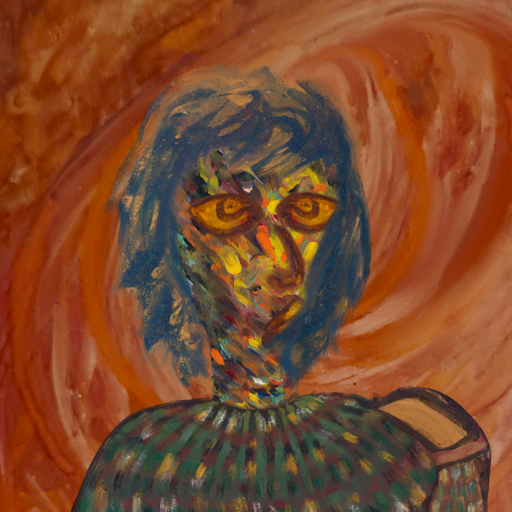
Background: Pious_Lady, Head And Neck Side: An_Impression, Face Side: Comrade, Bust: After_Raid, Hair Side: In_The_Sun, Head Accessory: Blank, Second Necklace: Blank, Necklace: Blank, Baby: Blank